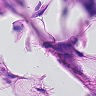
Metastatic tissue present: yes